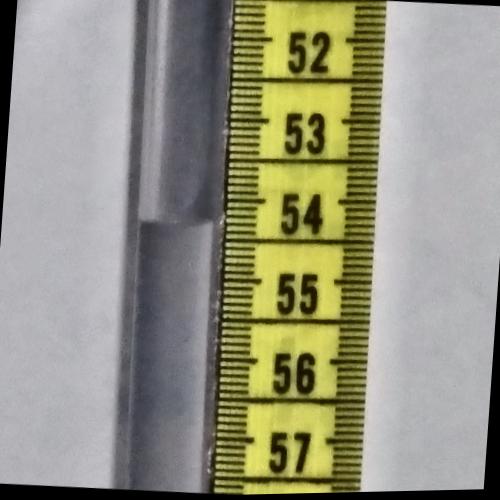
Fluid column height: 54.3 cm